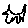
Label: cat